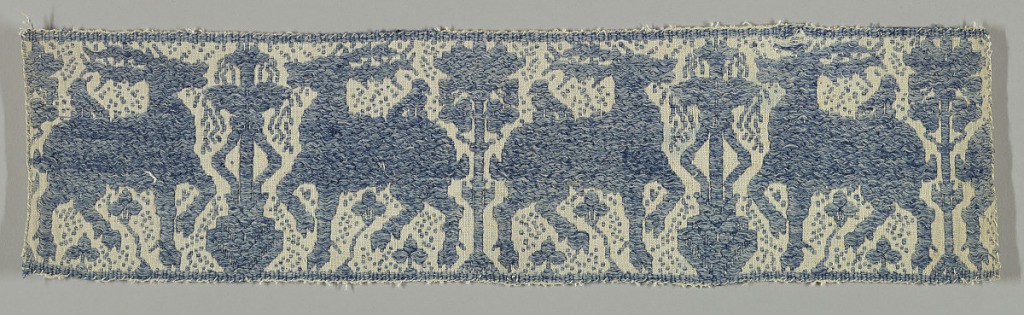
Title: Towel fragment
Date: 17th–18th century
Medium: cotton Technique: twill patterned with supplementary wefts
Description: Band from a Perugia towel with a pattern of a fountain with confronted stags.